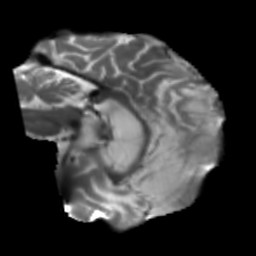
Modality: T2w
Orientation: sagittal
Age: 63
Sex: male
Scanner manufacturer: siemens
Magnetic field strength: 3 T
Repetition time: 5.25 s
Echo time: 0.08 s